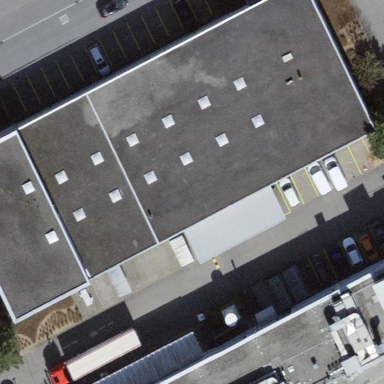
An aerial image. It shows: Industrial building.